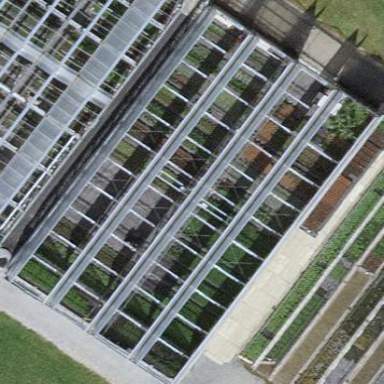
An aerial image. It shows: Greenhouse used for horticulture purposes.